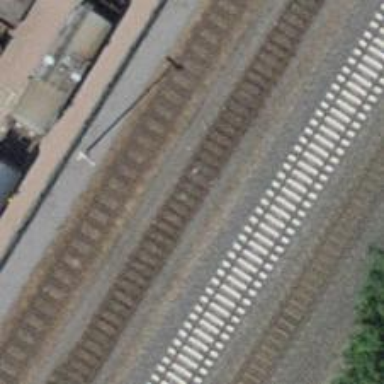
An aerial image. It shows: Railway yard with one track.